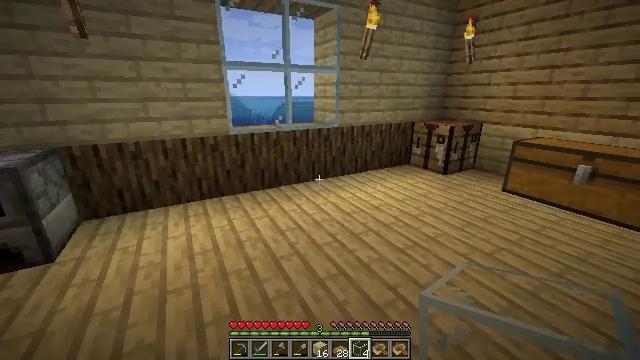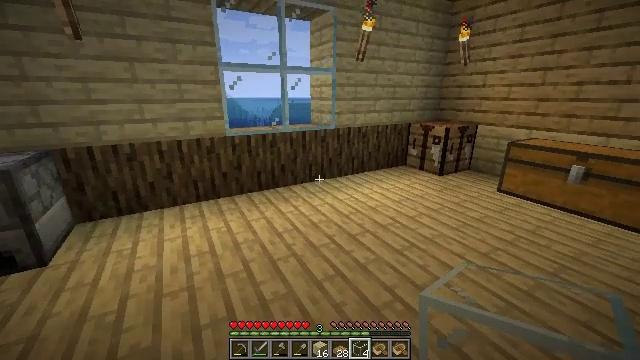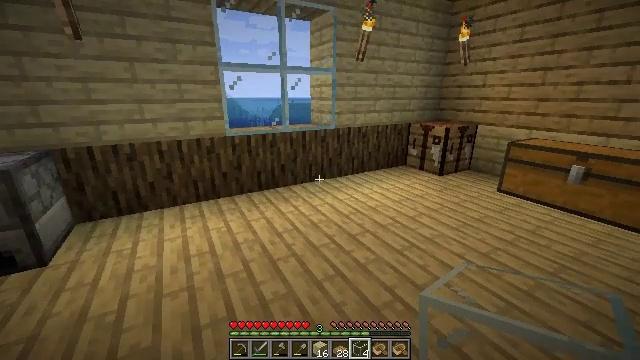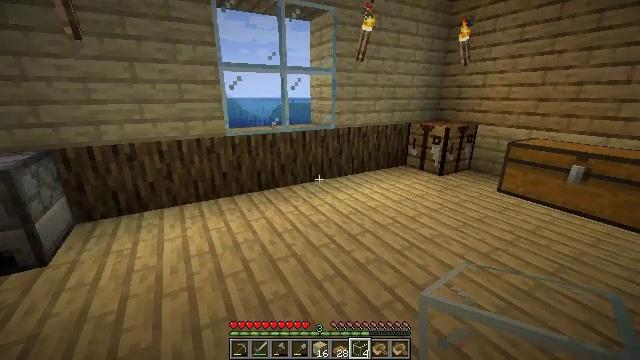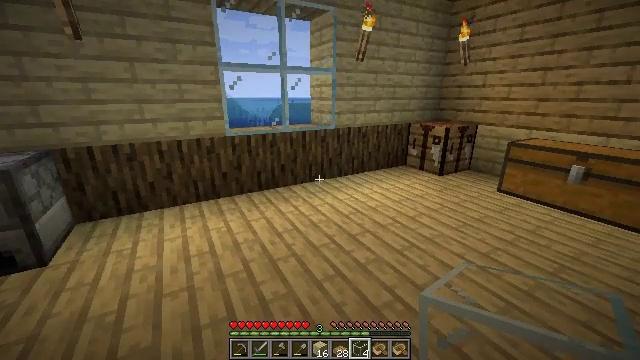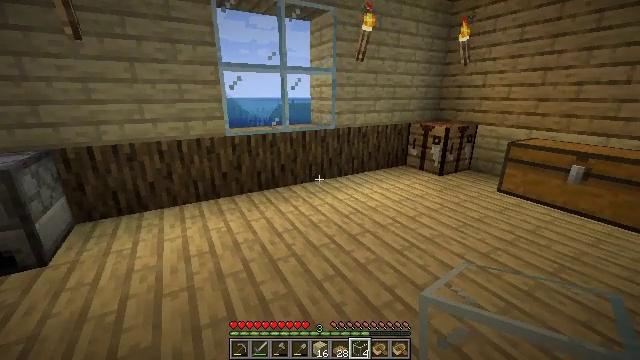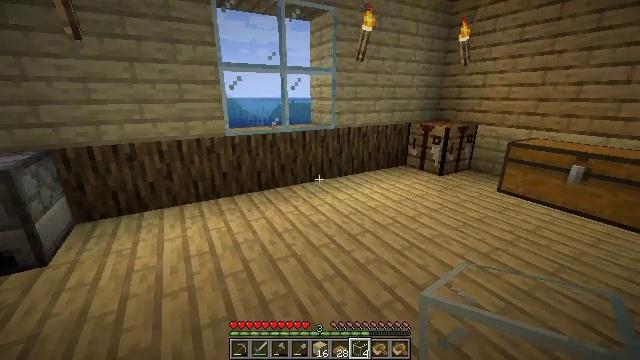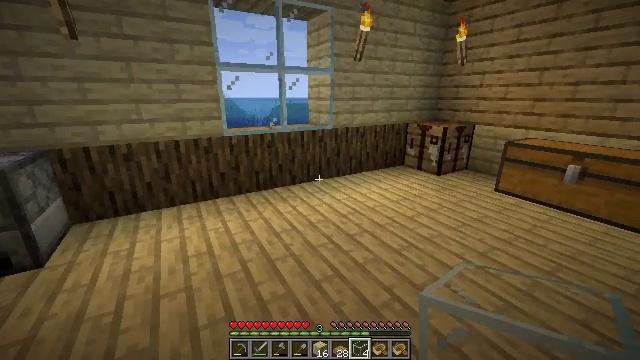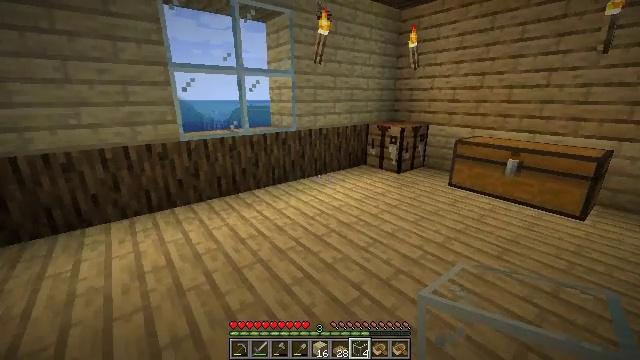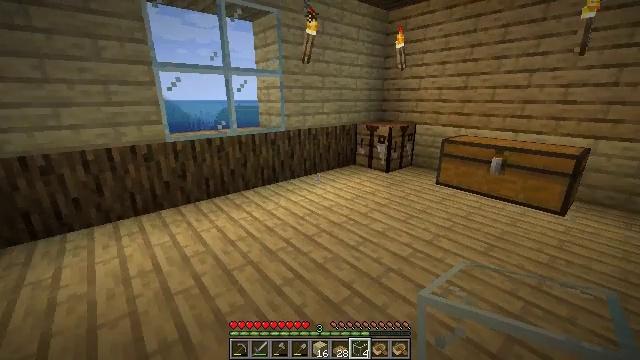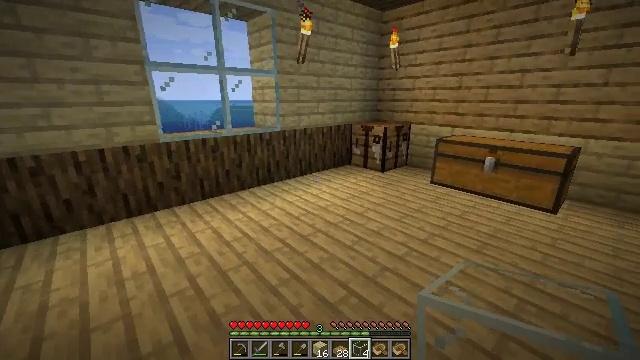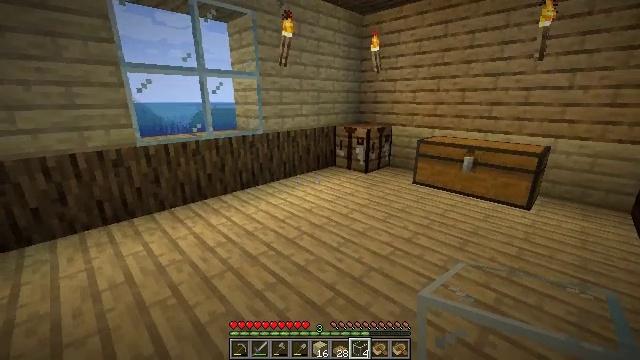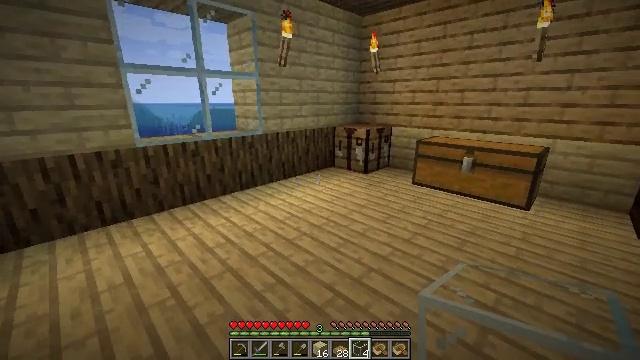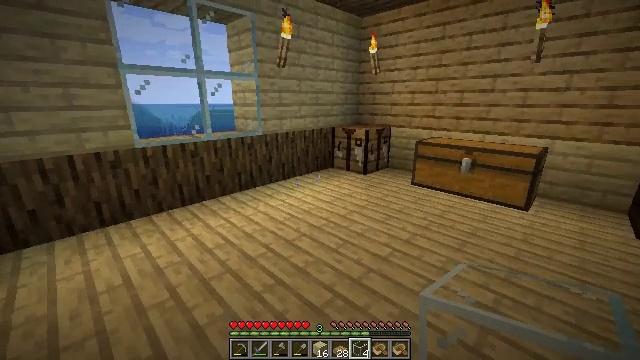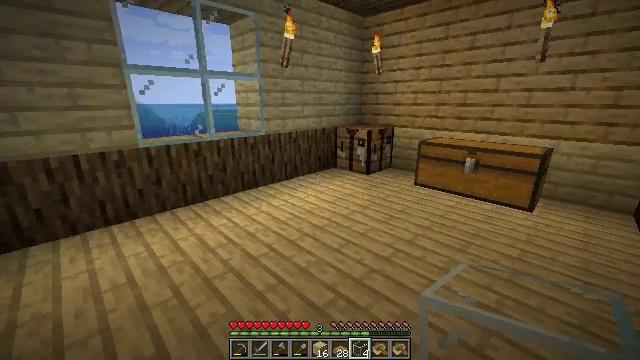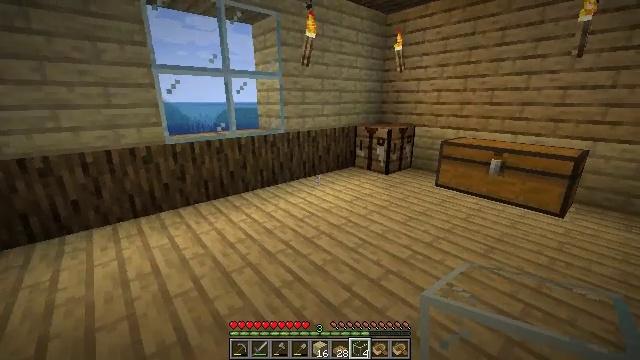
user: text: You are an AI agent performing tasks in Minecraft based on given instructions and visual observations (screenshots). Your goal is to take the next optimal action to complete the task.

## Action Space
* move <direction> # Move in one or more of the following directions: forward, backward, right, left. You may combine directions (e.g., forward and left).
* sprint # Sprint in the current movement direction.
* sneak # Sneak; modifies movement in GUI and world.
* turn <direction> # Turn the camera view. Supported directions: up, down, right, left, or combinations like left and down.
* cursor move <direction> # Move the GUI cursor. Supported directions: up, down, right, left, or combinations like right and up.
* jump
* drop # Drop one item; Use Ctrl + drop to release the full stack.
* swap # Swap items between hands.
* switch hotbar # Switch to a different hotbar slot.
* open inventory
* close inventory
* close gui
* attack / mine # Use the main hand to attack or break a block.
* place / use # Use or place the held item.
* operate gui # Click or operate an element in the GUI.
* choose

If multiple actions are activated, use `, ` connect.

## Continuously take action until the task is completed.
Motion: motion action
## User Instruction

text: Cut down the sugar cane stalks.
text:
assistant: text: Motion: no_op
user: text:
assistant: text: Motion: no_op
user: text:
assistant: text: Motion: no_op
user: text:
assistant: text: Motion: no_op
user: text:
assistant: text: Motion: no_op
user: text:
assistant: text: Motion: no_op
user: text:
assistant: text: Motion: no_op
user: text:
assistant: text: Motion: turn right
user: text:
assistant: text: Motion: turn right
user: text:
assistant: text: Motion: turn right
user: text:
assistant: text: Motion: turn right
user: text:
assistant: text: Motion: no_op
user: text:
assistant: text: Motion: no_op
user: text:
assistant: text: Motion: no_op
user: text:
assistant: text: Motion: turn left
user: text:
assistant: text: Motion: move forward, turn left
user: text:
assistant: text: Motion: move forward, turn left
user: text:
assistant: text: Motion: move forward, turn left
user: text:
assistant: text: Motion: move forward, turn left
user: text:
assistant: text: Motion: move forward, turn left
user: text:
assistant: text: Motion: turn left
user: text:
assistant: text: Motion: turn left
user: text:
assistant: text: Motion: turn left
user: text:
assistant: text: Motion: no_op
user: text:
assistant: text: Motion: no_op
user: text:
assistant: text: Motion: turn left
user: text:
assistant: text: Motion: turn left
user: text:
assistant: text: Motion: no_op
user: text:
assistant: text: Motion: no_op
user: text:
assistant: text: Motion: no_op